Question: I've been working with Google Maps API v3 and created a map which allows me to plot multiple markers on a map and then join them together. I then have another collection of functions that allow me to calculate the distance between a defined point and a line (in meters). You can see an example of this bellow:

(excuse the MS Paint, I shouldn't have saved it as a gif)
This is all obviously done on client side - I'm wondering if there is a pre-made class that would allow me to achieve this on the server side (using PHP if possible).
I am looking for the ability to provide two points (lat/lng) which I'll call X and Y, I want to then virtually draw this line, then provide another point, Z which I would like to know if its within 10 metres of that "virtual" line.
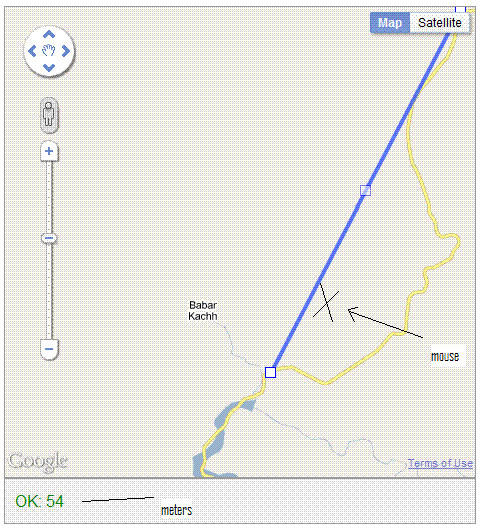
Answer: You can find the answer to this question over at GIS: <URL>